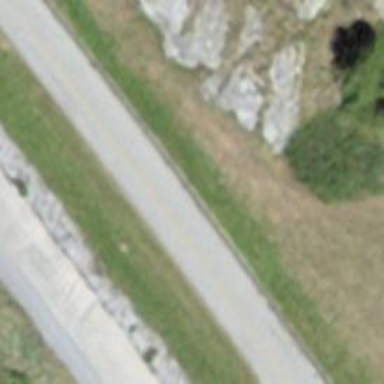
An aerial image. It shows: Asphalt road classified as primary highway.